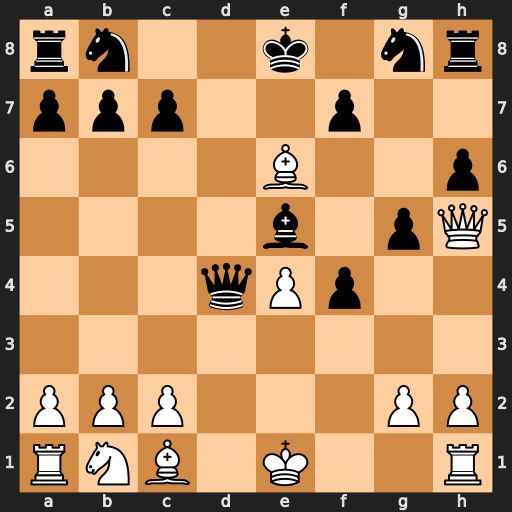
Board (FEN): rn2k1nr/ppp2p2/4B2p/4b1pQ/3qPp2/8/PPP3PP/RNB1K2R
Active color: w
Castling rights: KQkq
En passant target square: -
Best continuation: Qxf7+ Kd8 Qf8#